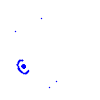
Particle: pion